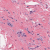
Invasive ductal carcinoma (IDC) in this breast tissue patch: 1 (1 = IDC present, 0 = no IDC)